Question: I am trying to plot the largest and smallest eigen vectors of 2-dimensional data in python using numpy and matplotlib. I used the numpy functions for covariance matrix, eigen values and eigen vectors. Later, I tried to plot the eigen vectors using quiver plot for the given data. The eigen vectors do not show up correctly. I guess there is some mistake in the way in which I am plotting the quiver plot. Can someone guide me what is the right way ?
'''
import numpy as np
import matplotlib.pyplot as plt
from numpy import array
from numpy import linalg as LA
# Assume that I loaded 'N' no of 2d points from a file and used
# np.cov() to find the below covariance matrix
# This is my covariance matrix obtained from 2 x N points
cov_mat = [[<PHONE> <PHONE>]
[<PHONE> <PHONE>]]
eigen_values, eigen_vectors = LA.eig(cov_mat)
origin = [0, 0]
eig_vec1 = eigen_vectors[:,0]
eig_vec2 = eigen_vectors[:,1]
# This line below plots the 2d points
#plt.scatter(np_array[:,0], np_array[:,1])
plt.quiver(origin, eig_vec1, color=['r'], scale=21)
plt.quiver(origin, eig_vec2, color=['b'], scale=21)
plt.show()
'''
This is my 2D data. We can see the largest eigen vector is supposed to be in the diagonal direction. But the vector does not show up correctly in the plot.

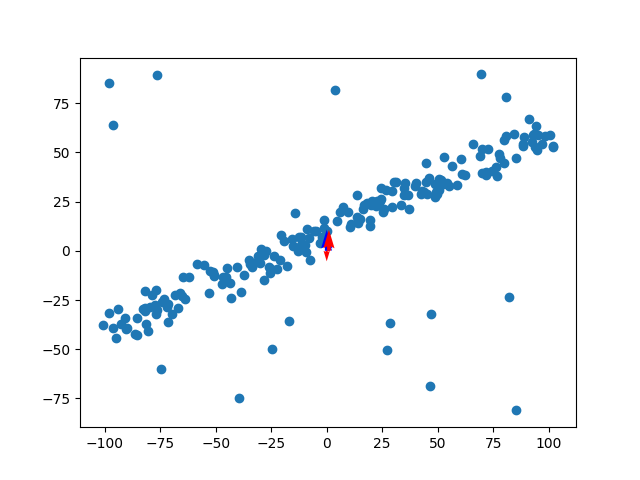
Answer: You're indeed using quiver wrong. 'X', 'Y', 'U', and 'V' should be separate arguments (See the <URL> you should get the desired result.
'''
import numpy as np
import matplotlib.pyplot as plt
from numpy import array
from numpy import linalg as LA
# Assume that I loaded 'N' no of 2d points from a file and used
# np.cov() to find the below covariance matrix
# This is my covariance matrix obtained from 2 x N points
cov_mat = [[<PHONE>, <PHONE>],
[<PHONE>, <PHONE>]]
eigen_values, eigen_vectors = LA.eig(cov_mat)
origin = [0, 0]
eig_vec1 = eigen_vectors[:,0]
eig_vec2 = eigen_vectors[:,1]
print(eig_vec1)
print(eig_vec2)
# This line below plots the 2d points
#plt.scatter(np_array[:,0], np_array[:,1])
plt.quiver(*origin, *eig_vec1, color=['r'], scale=21)
plt.quiver(*origin, *eig_vec2, color=['b'], scale=21)
plt.show()
'''
gives the following plot:
<URL>